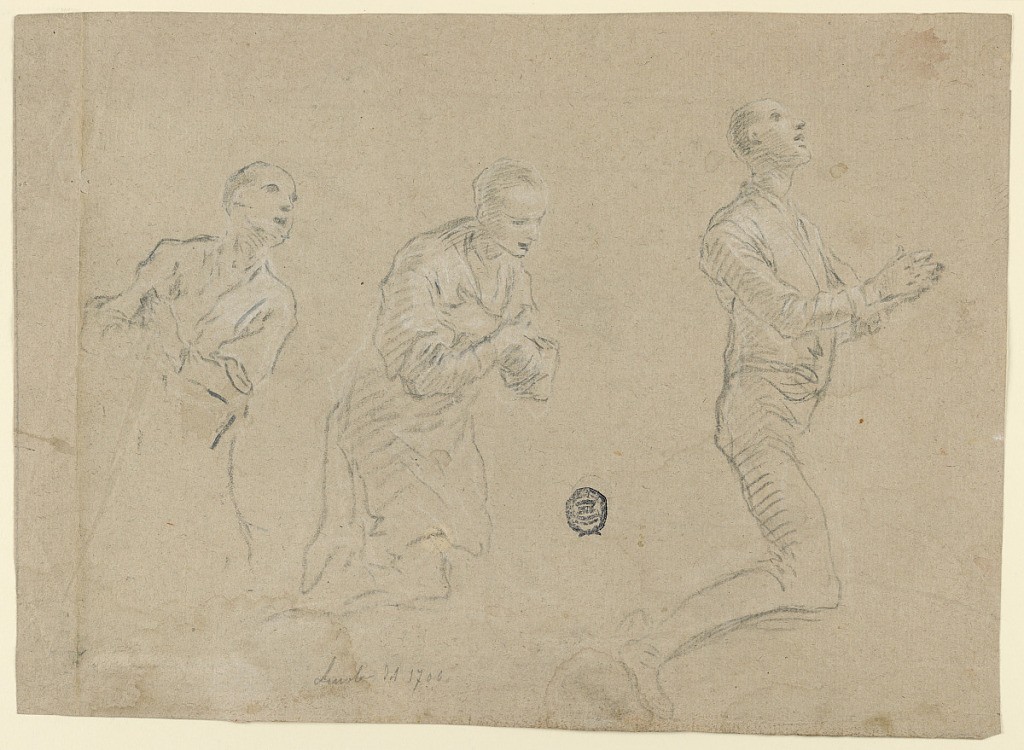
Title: Studies (a) Three kneeling shepherds. (b) Two arms
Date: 1725–1775
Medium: Black chalk with white crayon on rough brown paper
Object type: Drawing
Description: A) Turned toward right. At left: sketch of the upper part of the body which is shown in front, with the head shown nearly in profile. At the centre, the man looks downward with the arms cross in front of his breast. At right: with raised hands and head shown in profile. B) On the reverse, two raised right arms with handles of swords separated by a sketch of a drapery. Possibly by same artist as -2059